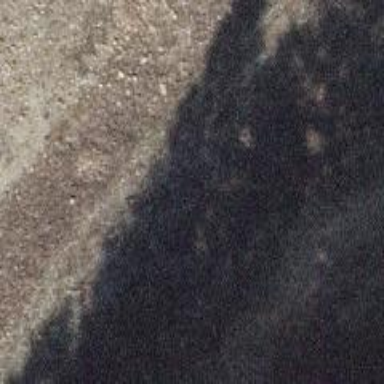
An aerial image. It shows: Landscape with shingle surface.